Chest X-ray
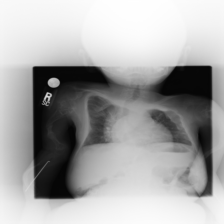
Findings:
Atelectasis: negative
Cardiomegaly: negative
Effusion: negative
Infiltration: negative
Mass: negative
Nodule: negative
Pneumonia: negative
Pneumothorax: negative
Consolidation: negative
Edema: negative
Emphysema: negative
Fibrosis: negative
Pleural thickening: negative
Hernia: negative